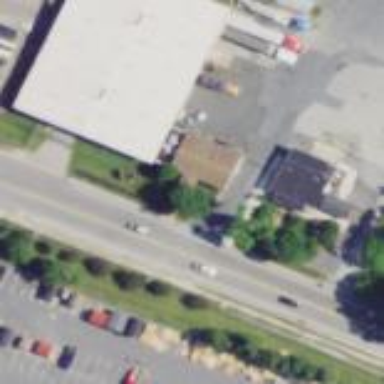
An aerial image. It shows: Commercial building.